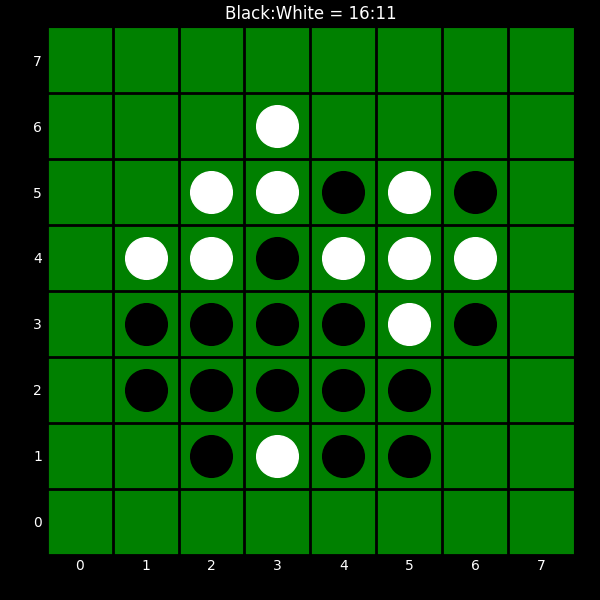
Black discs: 16
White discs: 11